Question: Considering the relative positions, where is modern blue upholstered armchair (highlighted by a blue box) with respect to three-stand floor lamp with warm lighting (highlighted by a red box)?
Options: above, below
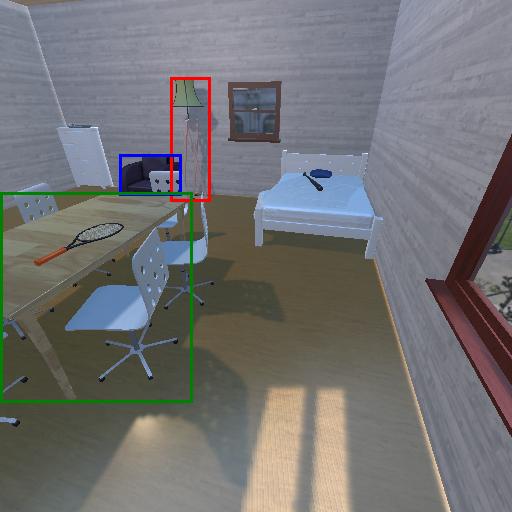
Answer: above